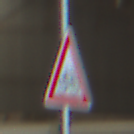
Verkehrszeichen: RadverkehrLinks
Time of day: Midday
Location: Indoor (Urban)
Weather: NotSpecified
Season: NotSpecified
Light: Natural